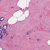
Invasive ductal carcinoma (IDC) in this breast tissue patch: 1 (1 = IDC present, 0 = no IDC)